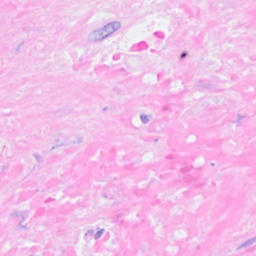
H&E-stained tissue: Breast